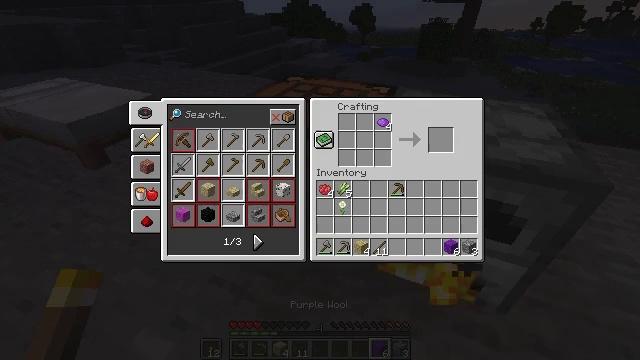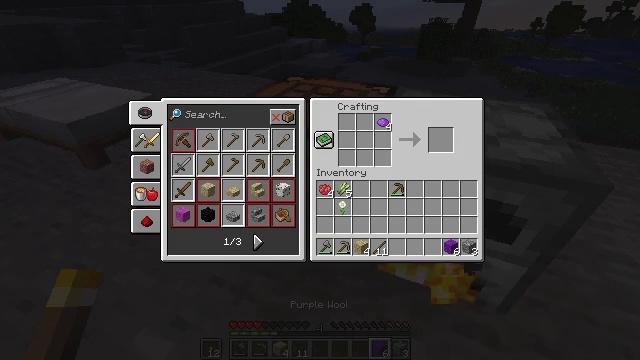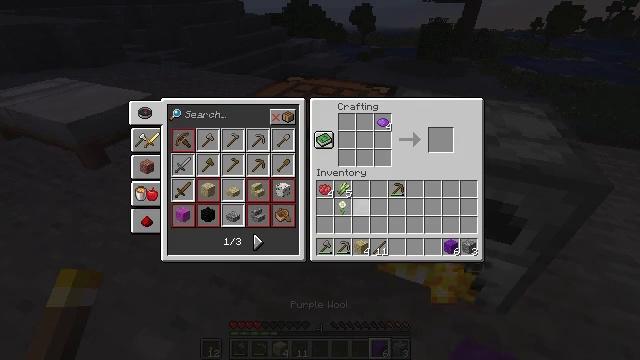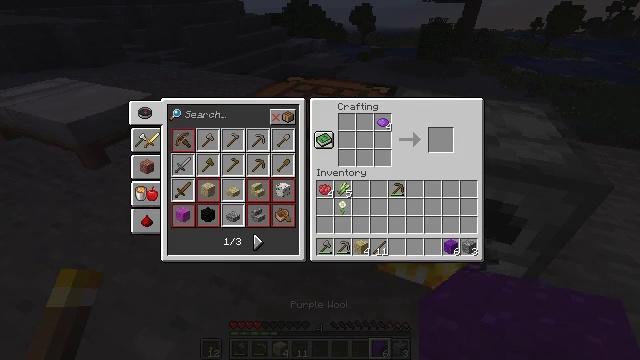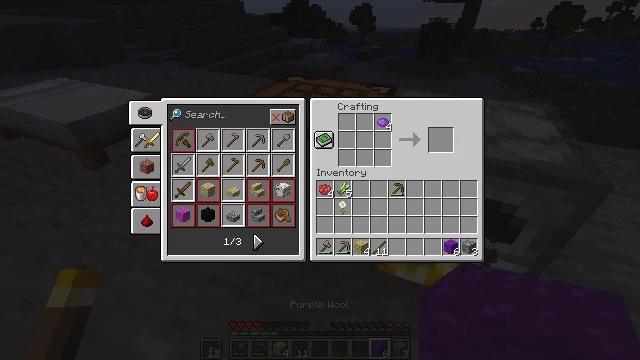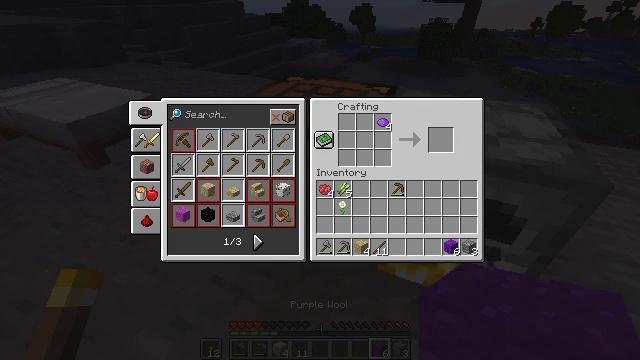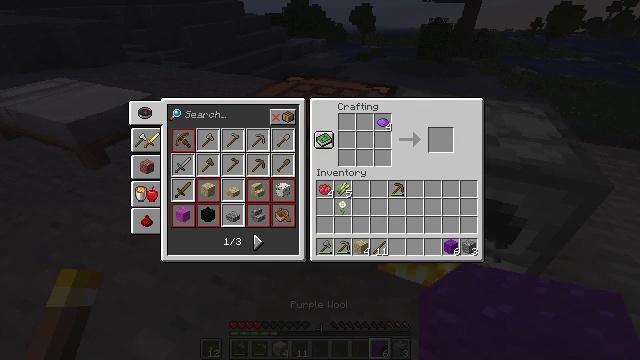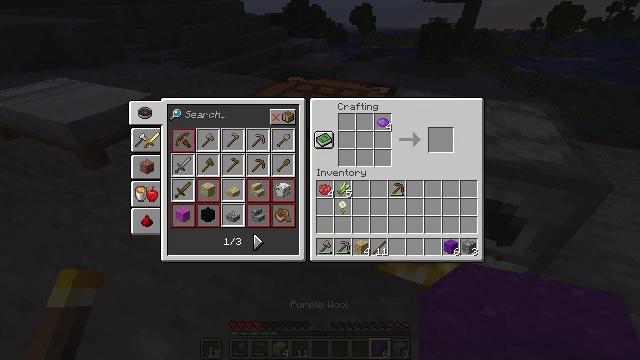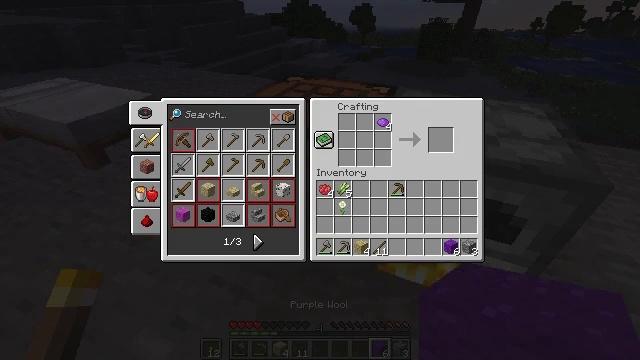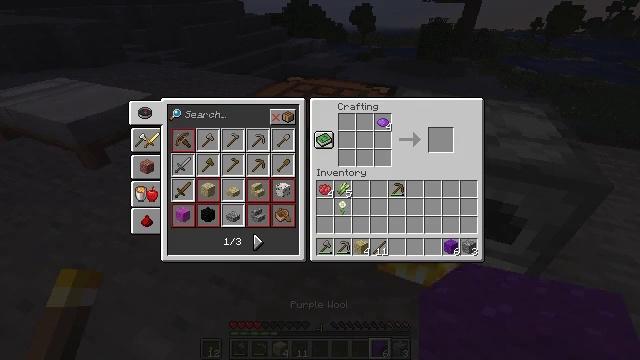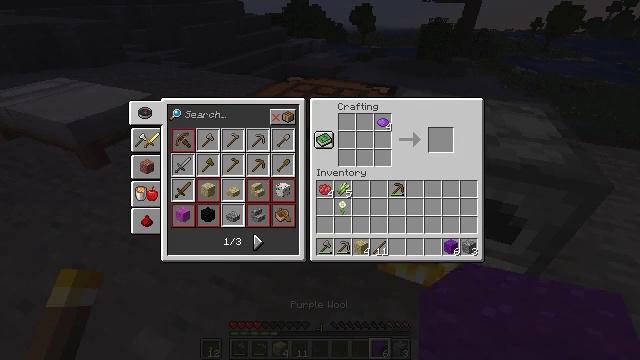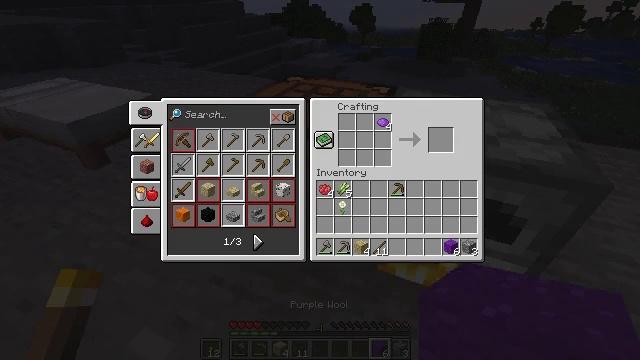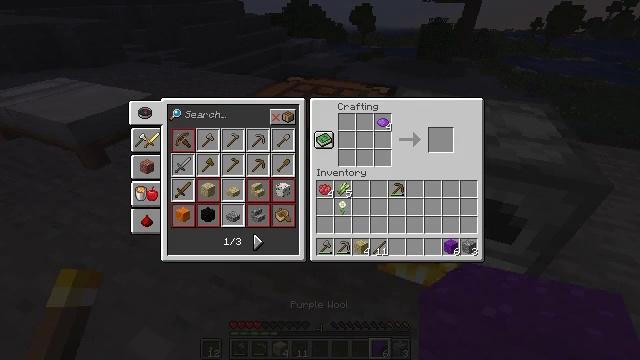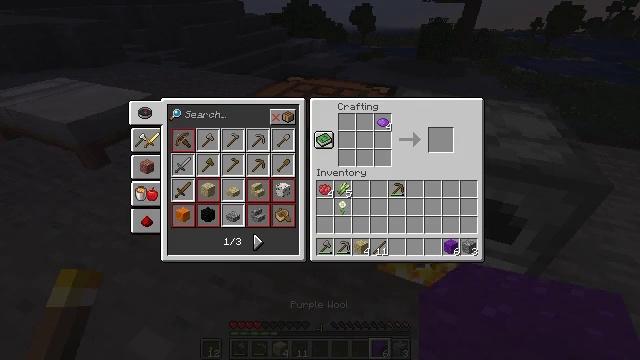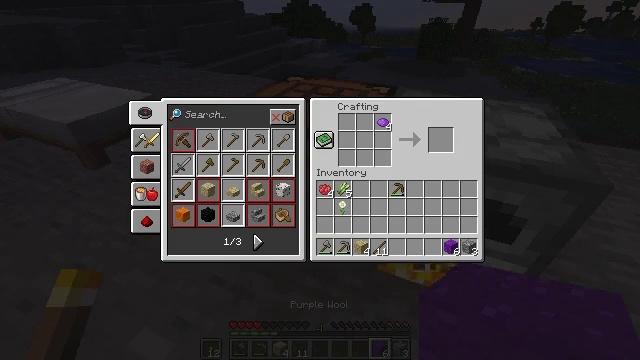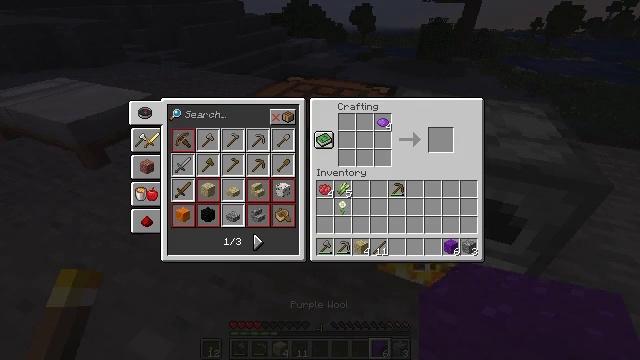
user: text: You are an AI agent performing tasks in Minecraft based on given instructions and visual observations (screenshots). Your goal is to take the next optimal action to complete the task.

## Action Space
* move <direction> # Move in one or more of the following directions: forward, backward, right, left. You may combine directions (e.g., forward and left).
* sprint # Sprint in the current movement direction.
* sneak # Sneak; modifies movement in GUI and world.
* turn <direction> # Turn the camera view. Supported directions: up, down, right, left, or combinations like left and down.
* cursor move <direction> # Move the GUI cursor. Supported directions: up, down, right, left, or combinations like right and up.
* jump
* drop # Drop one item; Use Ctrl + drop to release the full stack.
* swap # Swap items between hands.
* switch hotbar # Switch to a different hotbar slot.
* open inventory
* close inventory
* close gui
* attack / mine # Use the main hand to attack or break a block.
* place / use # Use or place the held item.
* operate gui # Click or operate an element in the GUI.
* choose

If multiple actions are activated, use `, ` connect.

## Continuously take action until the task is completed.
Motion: motion action
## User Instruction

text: Get a purple banner by crafting it with a banner and purple dye.
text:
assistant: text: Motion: sneak, cursor move left and down, open gui
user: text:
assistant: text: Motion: sneak, cursor move left and down
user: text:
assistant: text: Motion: sneak, cursor move left and down
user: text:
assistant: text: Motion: cursor move down
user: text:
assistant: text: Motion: no_op
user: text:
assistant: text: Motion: no_op
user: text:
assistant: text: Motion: no_op
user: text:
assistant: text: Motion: no_op
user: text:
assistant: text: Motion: no_op
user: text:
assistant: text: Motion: no_op
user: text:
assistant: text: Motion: no_op
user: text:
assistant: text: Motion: no_op
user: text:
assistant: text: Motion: no_op
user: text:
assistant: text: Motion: no_op
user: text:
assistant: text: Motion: cursor move left
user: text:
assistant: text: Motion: cursor move left
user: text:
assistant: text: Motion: no_op
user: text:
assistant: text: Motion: no_op
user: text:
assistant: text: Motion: no_op
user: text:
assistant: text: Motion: operate gui
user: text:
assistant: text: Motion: operate gui
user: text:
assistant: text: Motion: no_op
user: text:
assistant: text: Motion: no_op
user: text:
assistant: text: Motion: no_op
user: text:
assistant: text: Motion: cursor move right
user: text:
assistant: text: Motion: no_op
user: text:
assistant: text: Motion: no_op
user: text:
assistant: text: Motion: operate gui
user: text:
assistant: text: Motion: operate gui
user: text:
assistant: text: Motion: operate gui